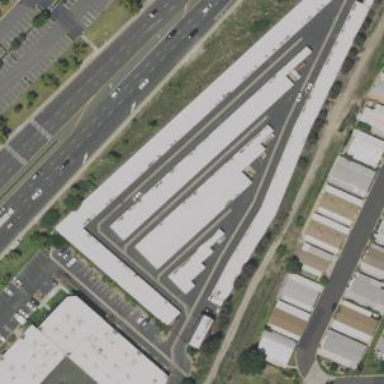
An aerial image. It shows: Commercial building.